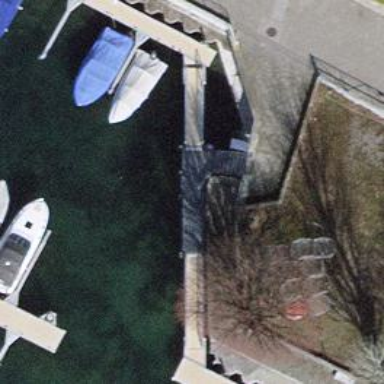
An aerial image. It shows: Pier made of paving stones along path.